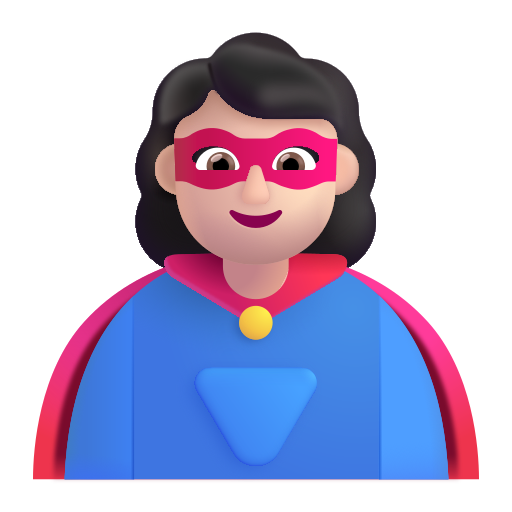
woman superhero color light